RGB frame:
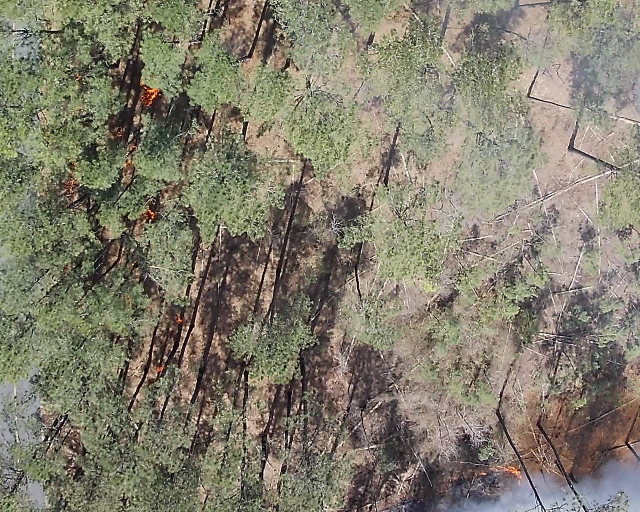
Thermal frame:
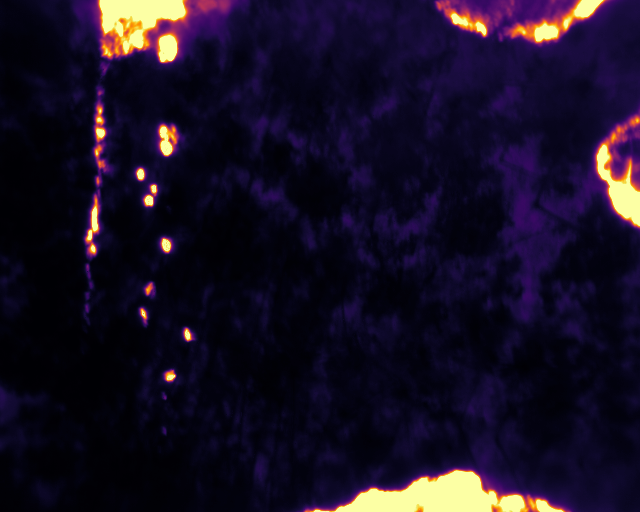
Captured: 2026-02-27 02:35:21
Pixels at or above 80 °C: 20998 (fraction of frame: 0.06408)